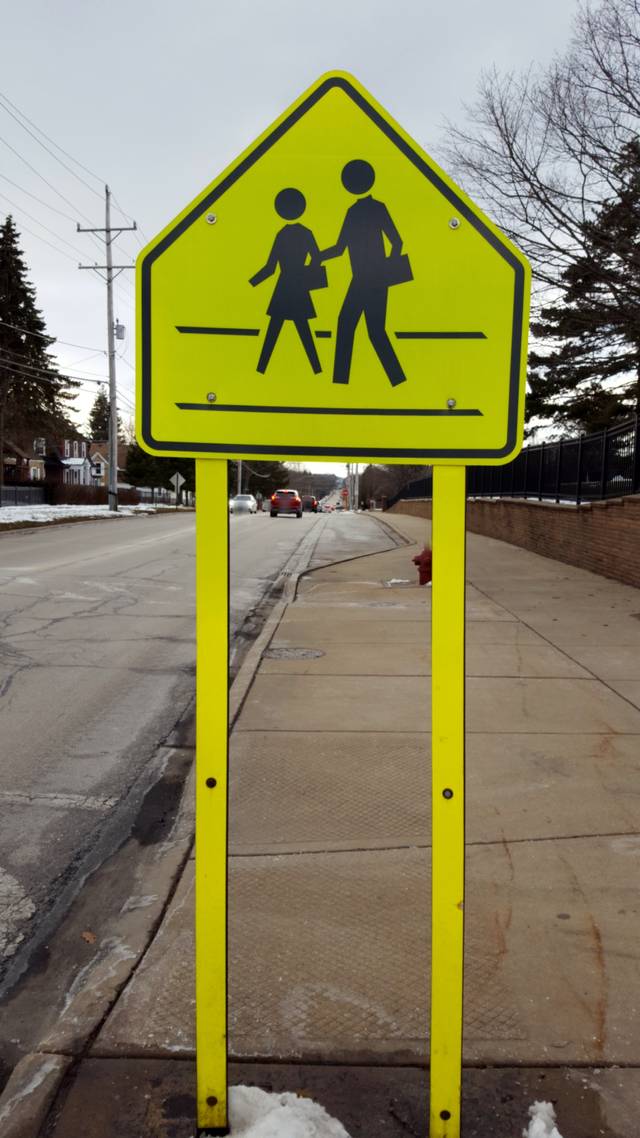
Region: United States
Coordinates: 42.2, -87.814